Interaction volume radius: 5 \u00c5
Interaction volume height: 50 \u00c5
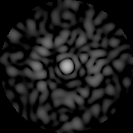
Disorder parameter: 0.8322